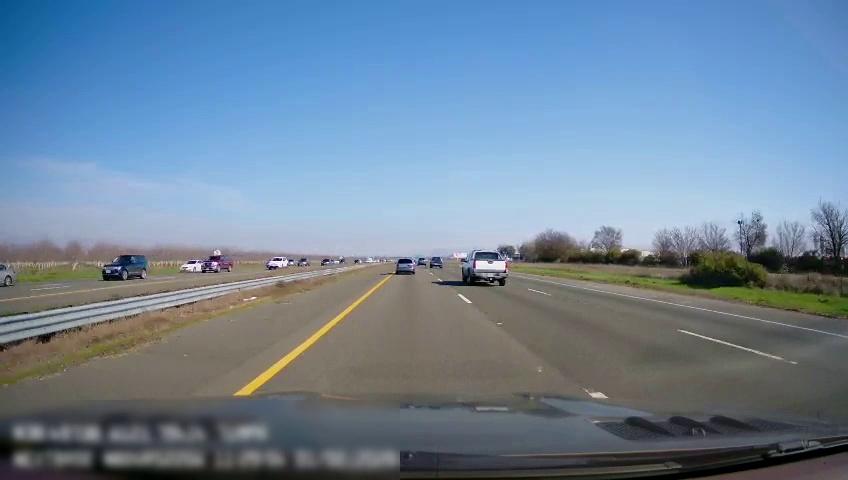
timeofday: Day
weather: Sunny
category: Drivable Space
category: Drivable Space
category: Vehicles | SUV
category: Vehicles | Car
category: Vehicles | SUV
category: Vehicles | SUV
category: Vehicles | Car
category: Vehicles | SUV
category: Vehicles | SUV
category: Vehicles | SUV
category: Vehicles | Truck
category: Vehicles | Truck
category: Lanes | Current Lane
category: Lanes | Current Lane
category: Lanes | Alternate Lane
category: Lanes | Alternate Lane
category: Lanes | Opposite Lane
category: Lanes | Opposite Lane